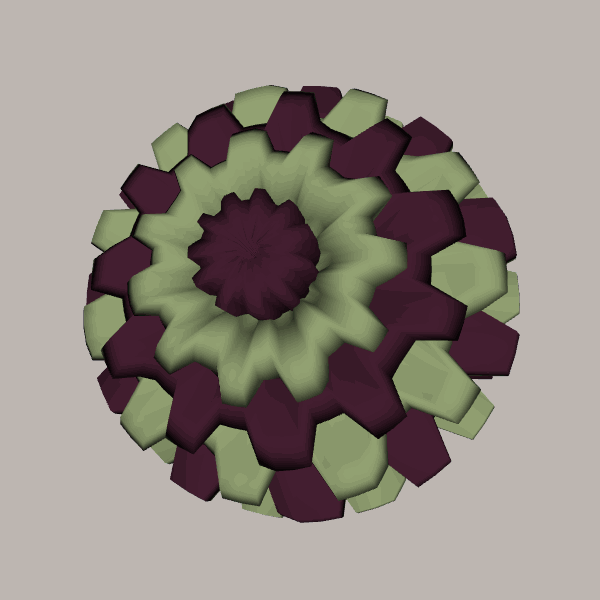
Background: light